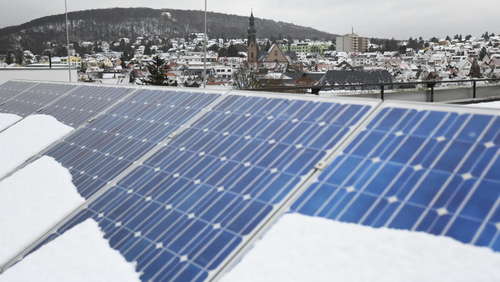
Label: Snow-Covered